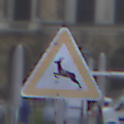
Verkehrszeichen: WildwechselRechts
Umgebung: Outdoor, Urban
Tageszeit: MorningAfternoon
Wetter: PartlyCloudy
Licht: Natural
Jahreszeit: NotSpecified
Kontrast: LowContrast